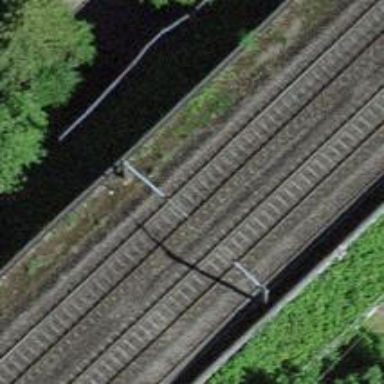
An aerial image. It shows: Railway bridge with electrified tracks and single contact line.